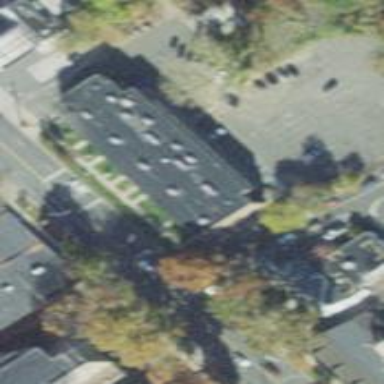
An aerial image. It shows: Part of building.